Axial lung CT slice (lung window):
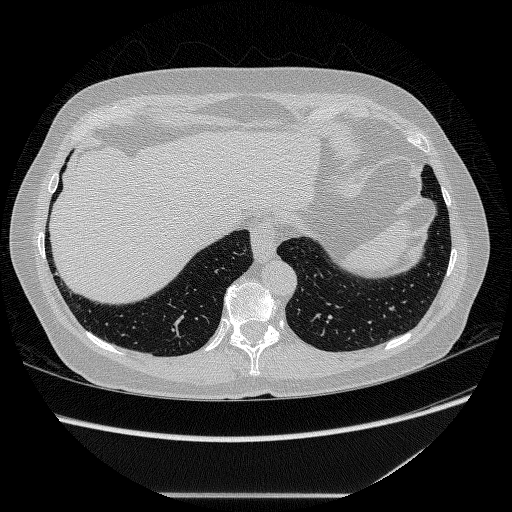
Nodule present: no